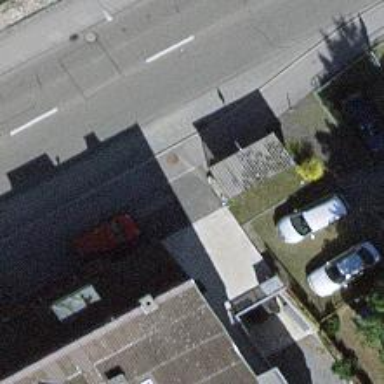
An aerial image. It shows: Post box.